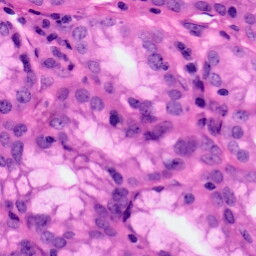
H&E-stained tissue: Pancreatic